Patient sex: M
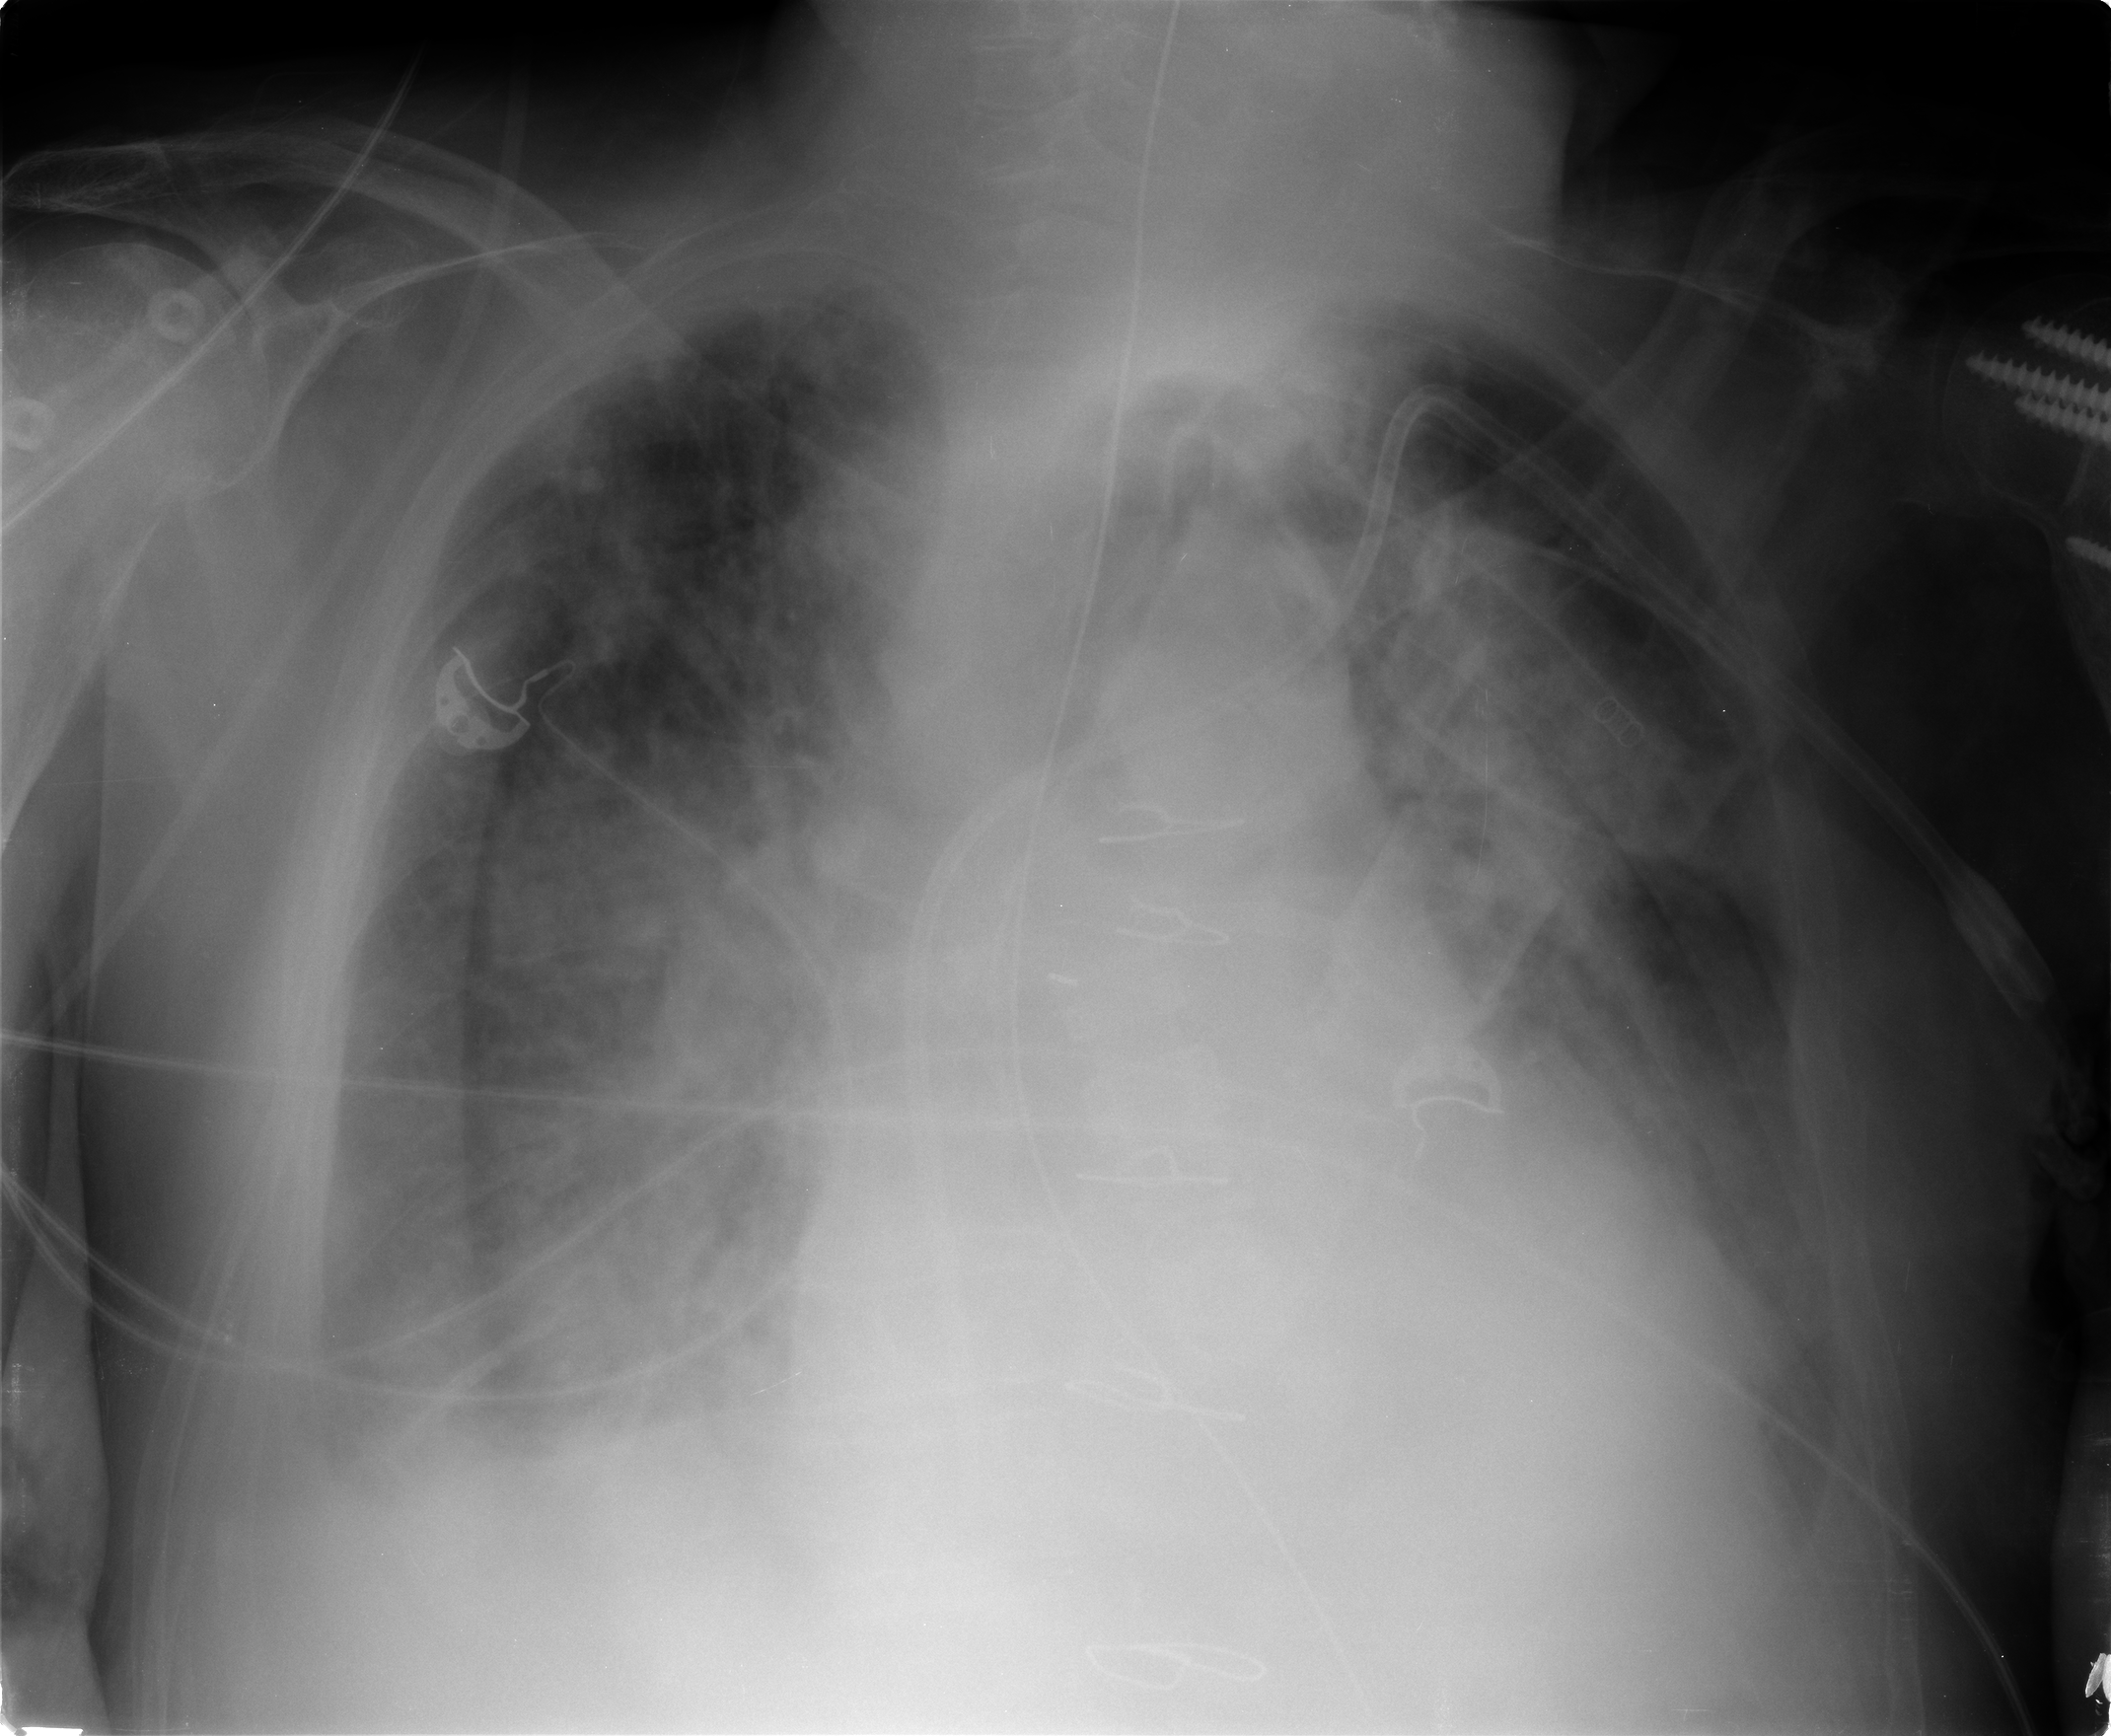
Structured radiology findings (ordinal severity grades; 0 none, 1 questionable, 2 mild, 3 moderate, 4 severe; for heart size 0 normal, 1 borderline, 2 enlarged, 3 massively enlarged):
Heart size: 1
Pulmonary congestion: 3
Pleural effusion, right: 2
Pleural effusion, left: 2
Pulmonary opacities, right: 3
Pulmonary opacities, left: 3
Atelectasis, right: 3
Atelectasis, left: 3